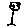
Label: flower